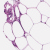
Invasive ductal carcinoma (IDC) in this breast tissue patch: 0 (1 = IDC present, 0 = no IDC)